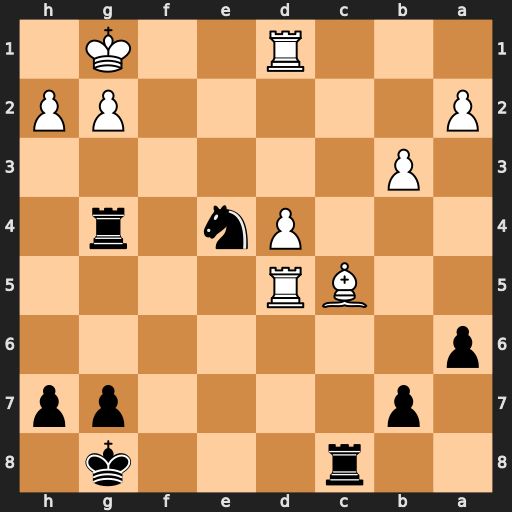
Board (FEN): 2r3k1/1p4pp/p7/2BR4/3Pn1r1/1P6/P5PP/3R2K1
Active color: b
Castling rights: -
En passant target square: -
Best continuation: Nc3 Rd7 Nxd1